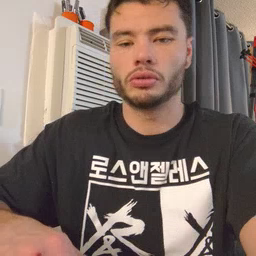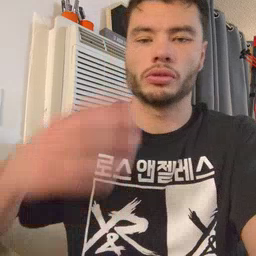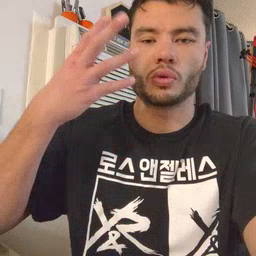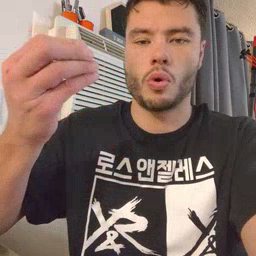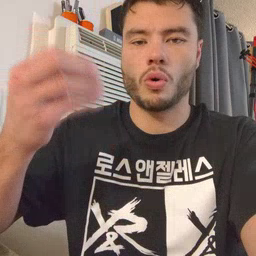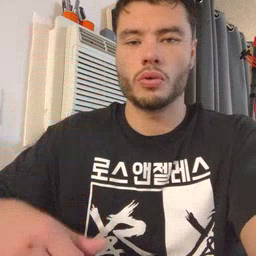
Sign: go